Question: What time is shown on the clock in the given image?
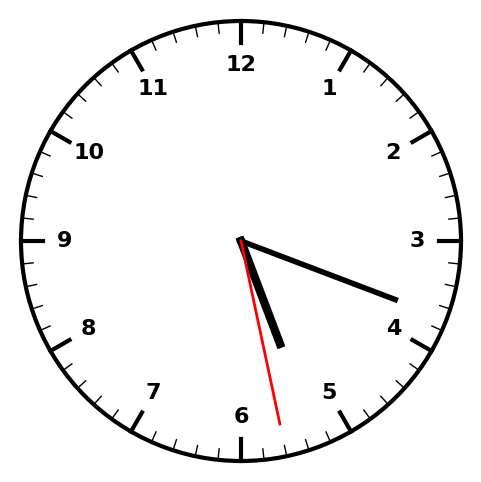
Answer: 05:18:28